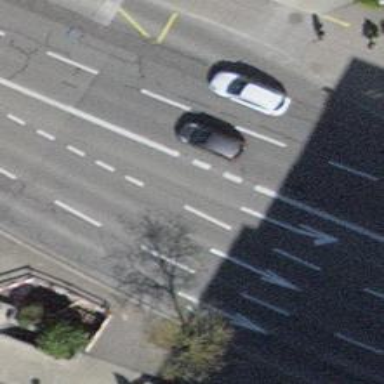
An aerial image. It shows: Primary highway with asphalt surface. It has trolley wires installed.